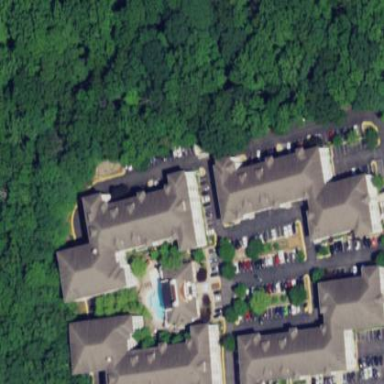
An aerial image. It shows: View of apartment building.